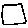
Label: square